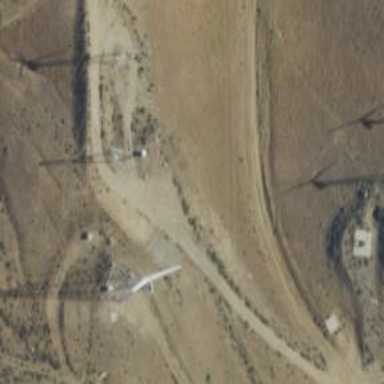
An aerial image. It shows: Wind power generator employing wind turbines.